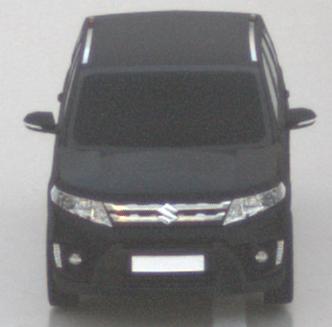
Make: Suzuki
Model: Vitara 1.6
Detailed model: Vitara (LY)
Model produced from: 2015/04
Model produced until: 2018/08
Doors: 5
Color: black
Road condition: wet road
Daytime: sunrise or sunset
Contrast: low contrast